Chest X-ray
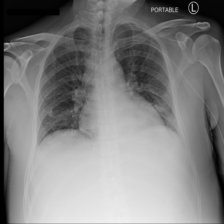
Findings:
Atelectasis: positive
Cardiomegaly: negative
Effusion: negative
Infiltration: negative
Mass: negative
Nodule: negative
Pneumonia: negative
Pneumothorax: negative
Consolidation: negative
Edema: negative
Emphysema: negative
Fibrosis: negative
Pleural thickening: negative
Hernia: negative